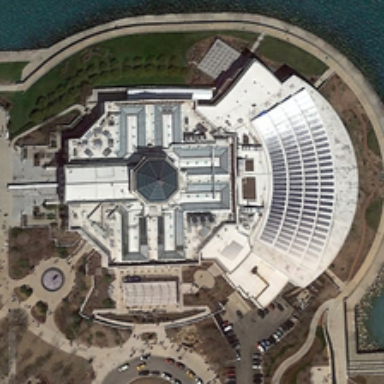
A building surrounded by some green plants are near a river .